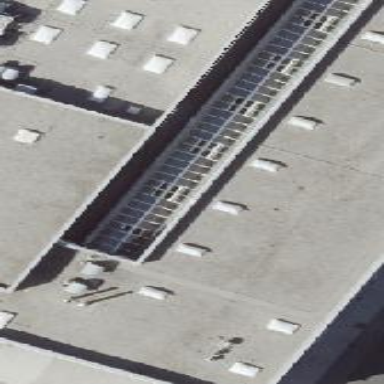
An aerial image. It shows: Building with flat roof.